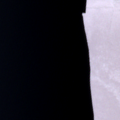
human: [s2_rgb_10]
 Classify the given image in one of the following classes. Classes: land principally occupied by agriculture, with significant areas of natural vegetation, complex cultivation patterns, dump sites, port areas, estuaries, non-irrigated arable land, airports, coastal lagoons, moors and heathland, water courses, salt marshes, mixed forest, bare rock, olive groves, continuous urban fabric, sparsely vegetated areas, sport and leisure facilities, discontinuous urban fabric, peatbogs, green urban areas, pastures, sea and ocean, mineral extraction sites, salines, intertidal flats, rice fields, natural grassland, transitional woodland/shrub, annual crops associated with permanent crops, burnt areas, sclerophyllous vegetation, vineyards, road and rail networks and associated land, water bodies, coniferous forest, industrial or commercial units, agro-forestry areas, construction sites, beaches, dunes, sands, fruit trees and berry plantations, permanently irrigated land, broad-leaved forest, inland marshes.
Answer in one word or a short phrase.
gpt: sea and ocean